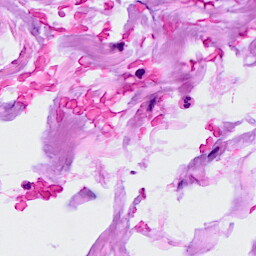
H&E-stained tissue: Breast